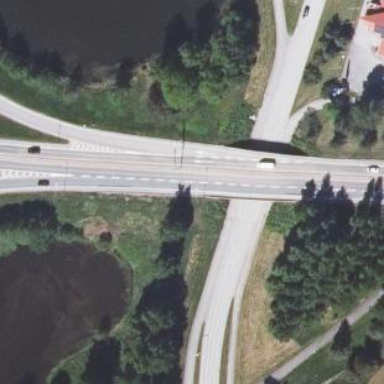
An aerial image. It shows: Trunk highway bridge.